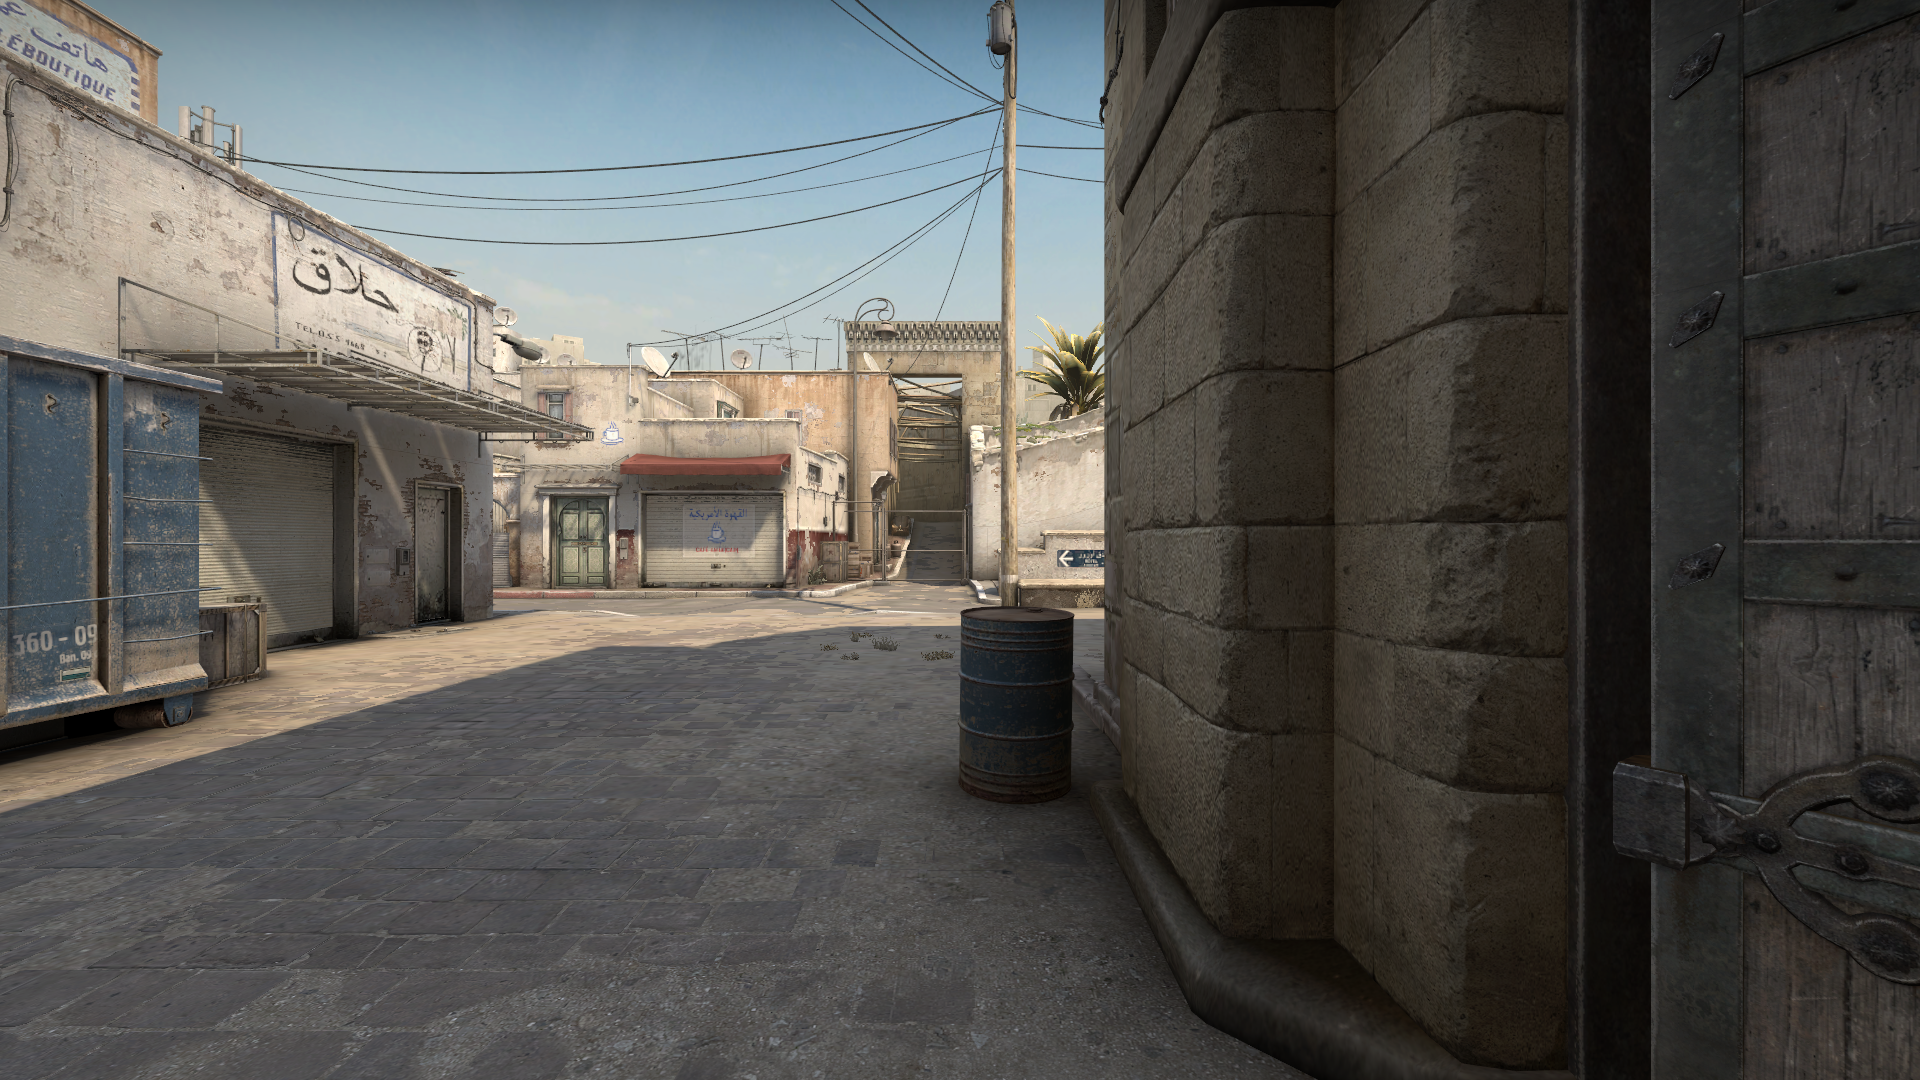
Map: de_dust2